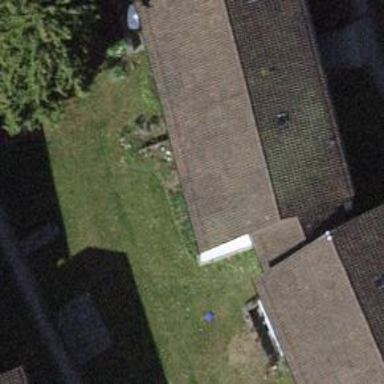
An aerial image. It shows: Pitched roof building.